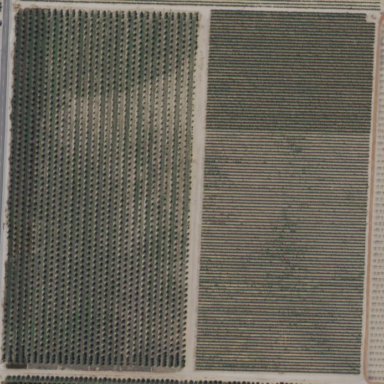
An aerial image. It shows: Orchard.